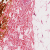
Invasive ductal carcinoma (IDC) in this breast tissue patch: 0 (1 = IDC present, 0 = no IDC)